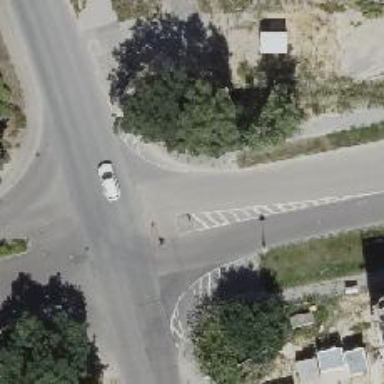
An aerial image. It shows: Road with "give way" sign.